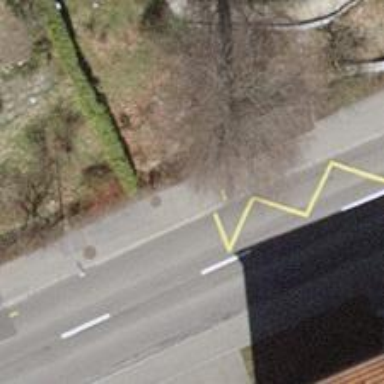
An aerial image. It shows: Bus stop with shelter. It is platform for public transport.